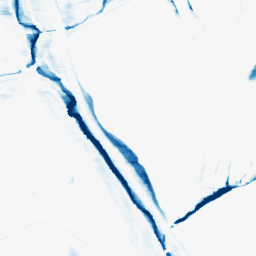
Category: morphological
Decomposition family: morphological_rect
Decomposition parameters: operation: closing
width: 20
height: 3
Upsampling method: sinc_blackman
Upsampling parameters: scale: 2
kernel_size: 8
Upsampling scale: 2